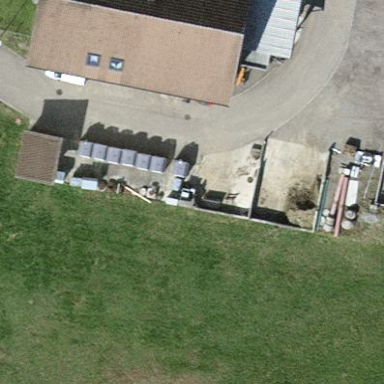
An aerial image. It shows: Recycling center for green waste.